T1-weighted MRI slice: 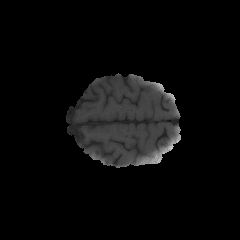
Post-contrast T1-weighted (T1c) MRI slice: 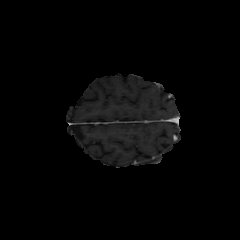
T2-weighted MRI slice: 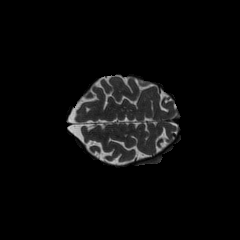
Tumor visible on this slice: no